Question: I am working with at able and I have imported data from excel into this table. Each text in the column below has different text in it, and I'd like to put ID: in front of all of the ones I selected, as not all fields will have the ID: in front of it so I don't want to apply a format to the whole column. How would I do this?

I want to be able to select the circled data in the "notes" field of the table, then put ID: in front of them all.
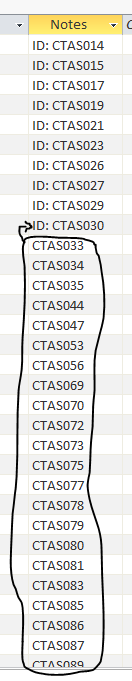
Answer: I'm the first who may understand the author ;-), do you want this?
'''
UPDATE MyTable SET Notes = 'ID:' & Notes
WHERE (Notes NOT LIKE 'ID:*');
'''
This Access update query prepends 'ID:' string before Notes without it.
1. In Access, you create a query, name it qryUpdNotes for example, change type to UPDATE. Save it and double click it. Access will do the rest of the job
2. Use DAO in VBA: CurrentDb.Execute "UPDATE MyTable SET Notes = 'ID:' & Notes WHERE (Notes NOT LIKE 'ID:*');"
I use this:
'''
Function daoExecuteSql(ByVal strSQL As String) As Long
'
Dim nDone As Long
'
Dim db As DAO.Database
'
On Error GoTo ErrorStatus
'
Set db = CurrentDb
db.Execute strSQL, dbFailOnError
'
nDone = db.RecordsAffected
'
On Error GoTo 0
'
' db.Close
Set db = Nothing
'
daoExecuteSql = nDone
'
Exit Function
'
ErrorStatus:
'
MsgBox "daoExecuteSql(): " & strSQL
'
Set db = Nothing
daoExecuteSql = 0
'
End Function
'''
And Call it like this in a Sub/Macro:
'''
Dim strSQL
strSQL = "UPDATE MyTable SET Notes = 'ID:' & Notes" _
& " WHERE (Notes NOT LIKE 'ID:*');"
daoExecuteSql strSQL
'''